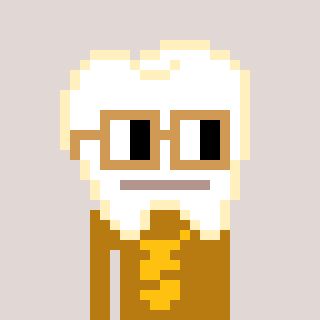
a pixel art character with square brown glasses, a tooth-shaped head and a gold-colored body on a warm background